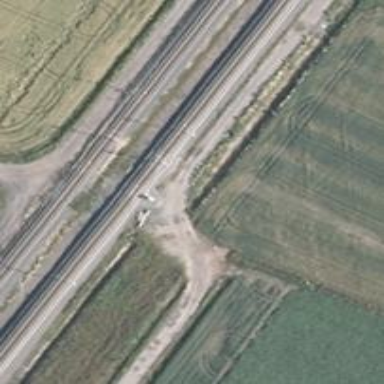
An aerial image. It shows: Railway signal.